Aerial crown-view tile of a tropical tree (Barro Colorado Island, Panama), acquired 20241112:
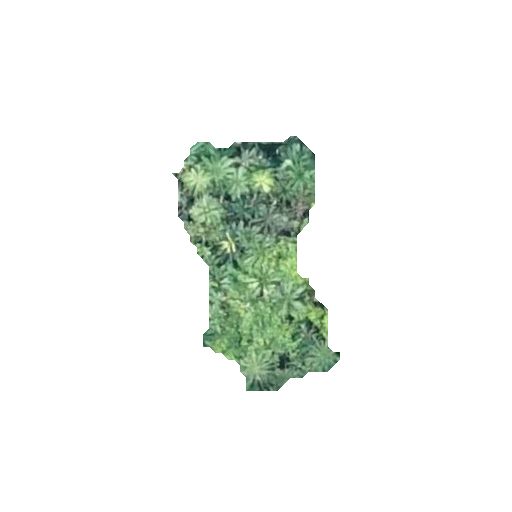
Species: Gustavia superba
GBIF accepted scientific name: Gustavia superba
Crown area: 41.937 m²